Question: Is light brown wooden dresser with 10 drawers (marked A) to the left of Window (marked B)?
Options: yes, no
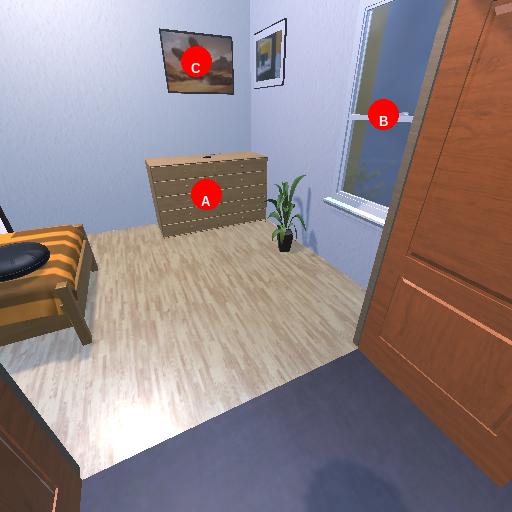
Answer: yes